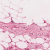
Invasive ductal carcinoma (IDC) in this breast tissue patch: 1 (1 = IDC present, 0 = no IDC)